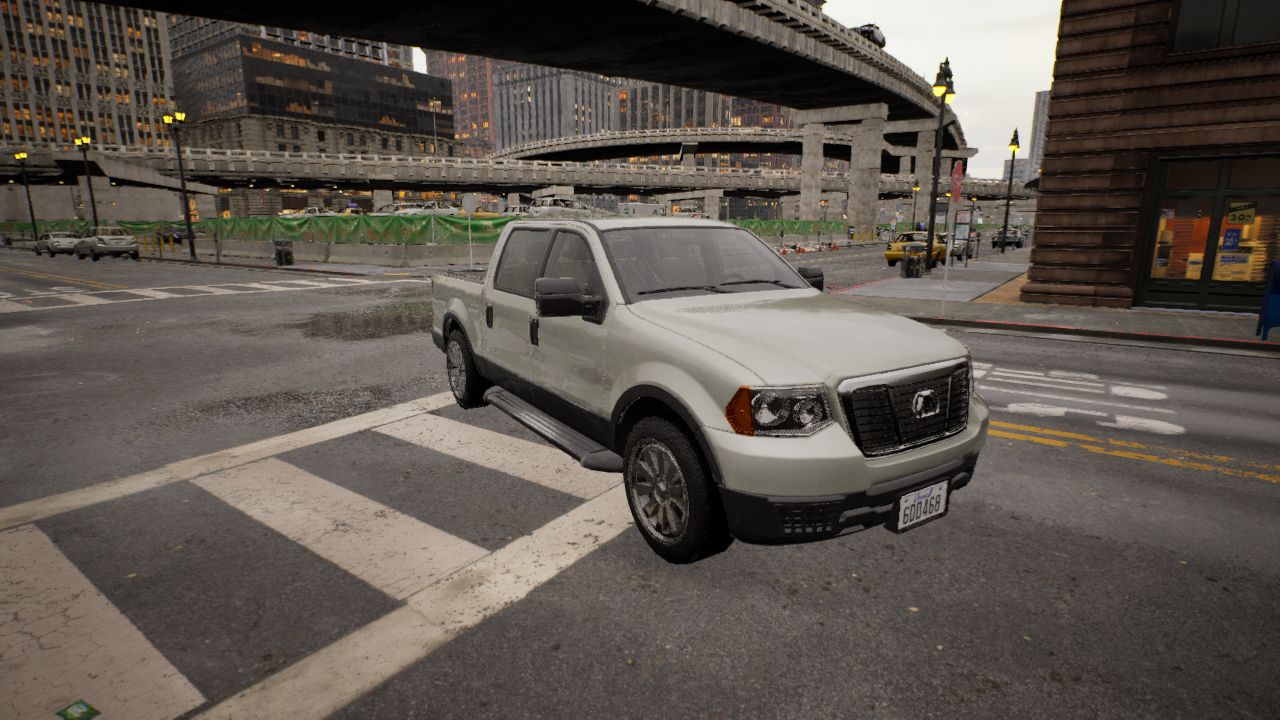
Venue: intersection
Lighting: golden hour
Vehicle rig: pickup